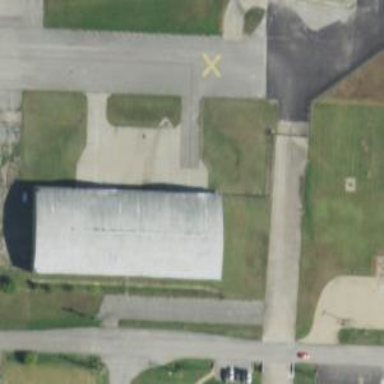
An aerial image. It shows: Image of taxiway at airport.